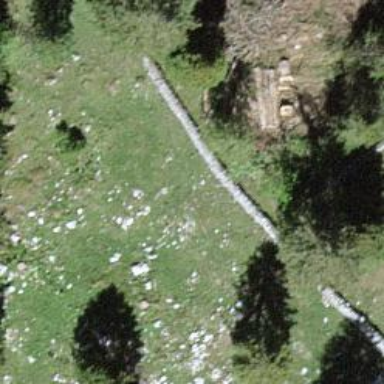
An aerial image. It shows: Dry stone wall barrier.